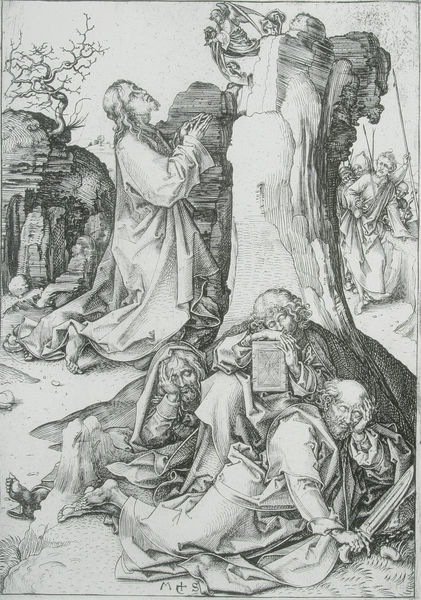
Titel: Das Gebet Christi am Ölberg
Künstler: Martin Schongauer
Institution: (Seriendruck)
Schlagwörter: baum, berg, felsen, flügel, himmel, kampf, kämpfer, mann, schlaf, weiß, landschaft, menschen, sitzen, äste, grau, hintergrund, kleid, männer, nacht, schwarz, skizze, zeichnung, gras, schleier, weg, bibel, falten, johannes, stehen, stein, steine, hände, signatur, ast, erde, hügel, zweige, boden, gewand, haare, kelch, mantel, sitzend, pflanzen, höhle, locken, engel, garten, holzschnitt, liegen, ruhen, schlafen, schlafend, berge, fels, verlassen, wüste, grafik, kahl, rast, füsse, krieg, lanze, soldaten, glatze, liegend, striche, klippe, barfuss, ruine, blut, buch, zweig, druck, schnitt, monogramm, holzstich, radierung, stich, häscher, schwert, schwerter, waffen, knien, mäntel, beten, gebet, verzweiflung, jäger, christus, jesus, blockade, karg, geäst, wach, knieend, müde, grotte, lanzen, heilige, speer, speere, dürer, jünger, kupferstich, anbetung, auszug, betend, petrus, ausruhen, struch, bruchstein, christi, testament, barfüssig, stick, schalf, martin, albrecht, apostel, erschöpfung, passion, judas, golgatha, ölberg, jakobus, verrat, schongauer, das bloß, felsgrotte, gezemani, immer, ist, jakobus der ältere, kupfertich, langweilen, lass diesen, mitspieler, möchte, noch, oder, schlaf rast, jeu, schla, jeus, en, ma, ms, gethesmeane, bäeum